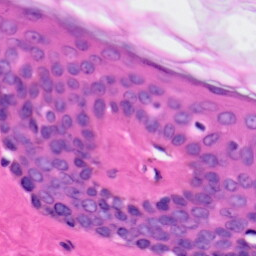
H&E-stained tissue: Skin